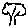
Label: tree